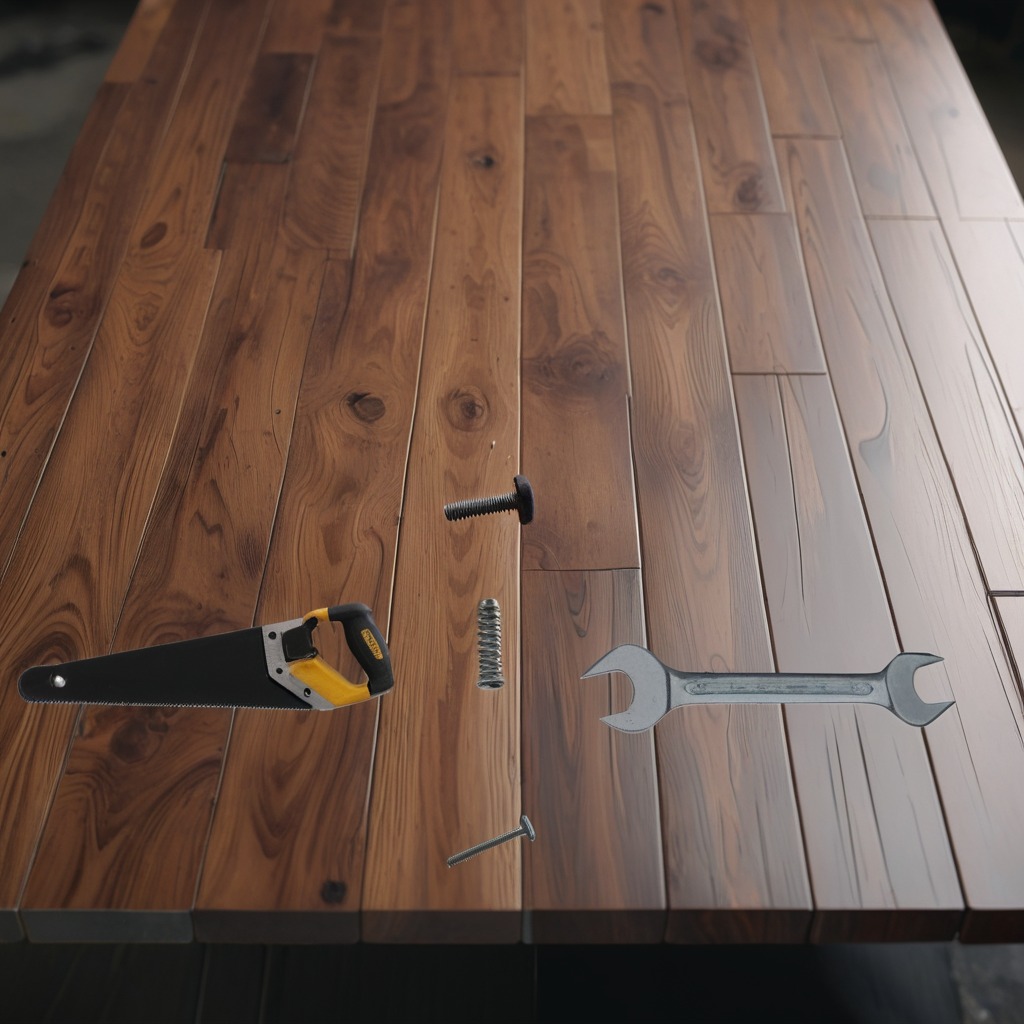
A metal machine screw, an iron nail, a coiled metal spring, a handheld metal saw, and a wrench are lying on the oil-spilled wooden table in a vintage motorcycle garage.